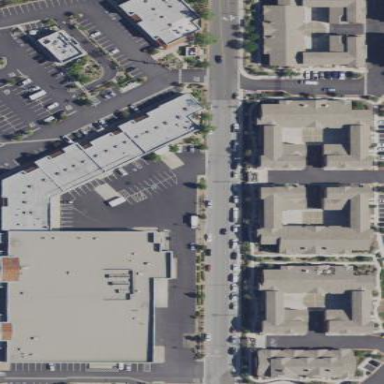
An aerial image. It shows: Part of building.